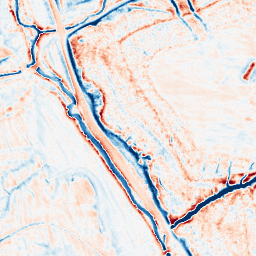
Category: edge_preserving
Decomposition family: anisotropic_diffusion
Decomposition parameters: iterations: 50
kappa: 50
gamma: 0.1
Upsampling method: bspline
Upsampling parameters: scale: 2
Upsampling scale: 2